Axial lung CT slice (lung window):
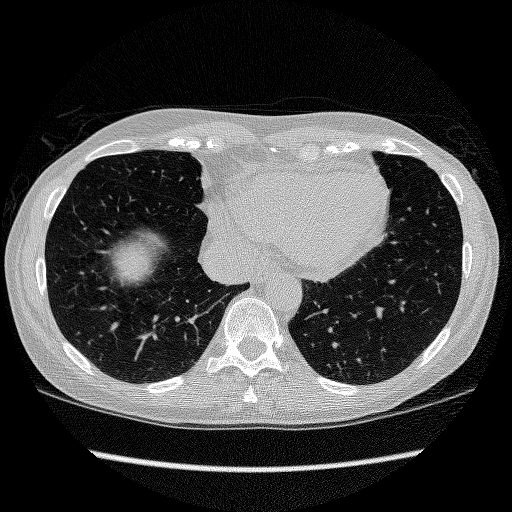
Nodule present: no